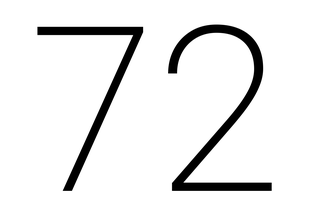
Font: Roboto_ExtraLight